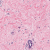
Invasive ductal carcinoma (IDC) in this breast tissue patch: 0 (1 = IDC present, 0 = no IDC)